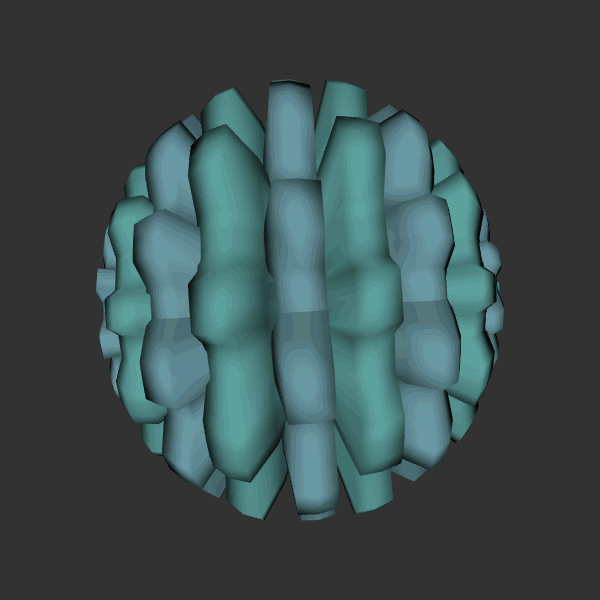
Background: dark